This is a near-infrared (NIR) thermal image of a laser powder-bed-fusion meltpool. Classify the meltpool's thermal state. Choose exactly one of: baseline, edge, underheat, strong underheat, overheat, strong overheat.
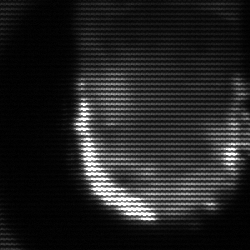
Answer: baseline